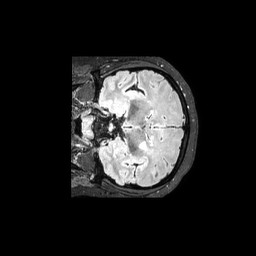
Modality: FLAIR
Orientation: coronal
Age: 37
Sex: male
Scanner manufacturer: philips
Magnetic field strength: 3 T
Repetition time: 4.8 s
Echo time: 0.34 s